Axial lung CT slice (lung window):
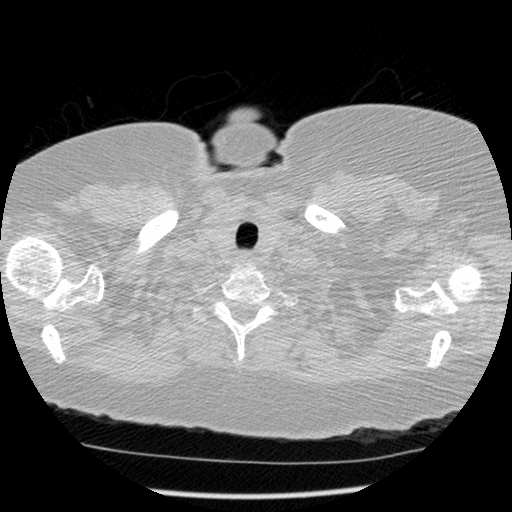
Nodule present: no